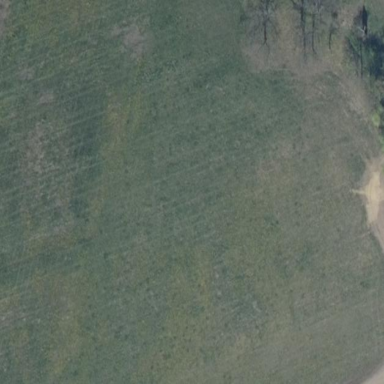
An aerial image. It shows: Beautiful meadow.